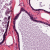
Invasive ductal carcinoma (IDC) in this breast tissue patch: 0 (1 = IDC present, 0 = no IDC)